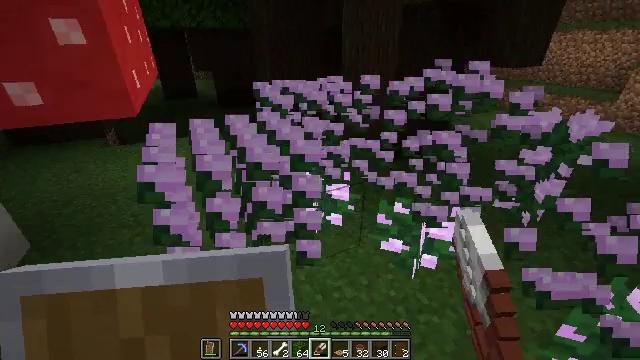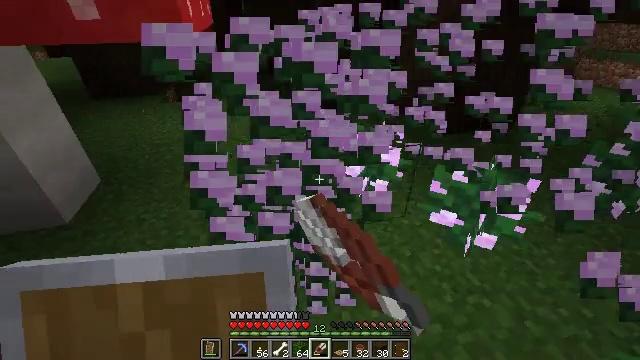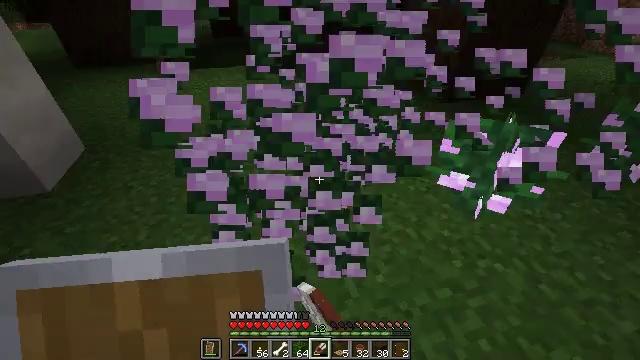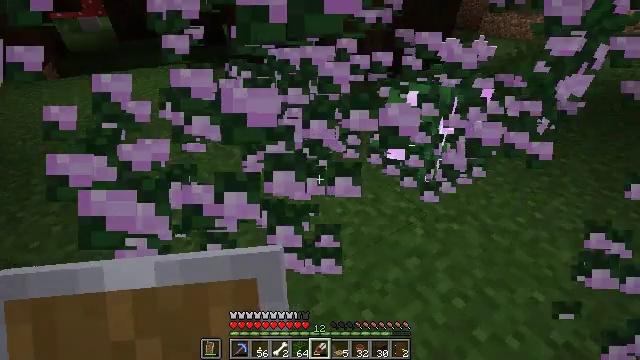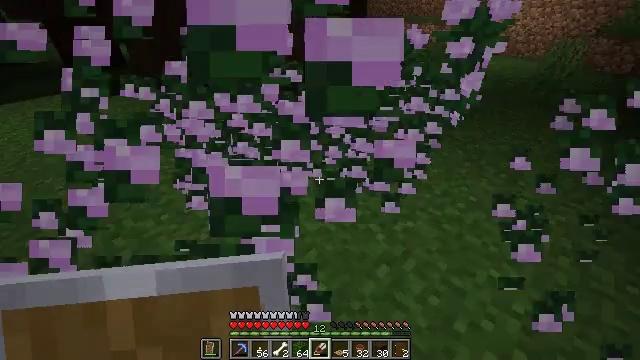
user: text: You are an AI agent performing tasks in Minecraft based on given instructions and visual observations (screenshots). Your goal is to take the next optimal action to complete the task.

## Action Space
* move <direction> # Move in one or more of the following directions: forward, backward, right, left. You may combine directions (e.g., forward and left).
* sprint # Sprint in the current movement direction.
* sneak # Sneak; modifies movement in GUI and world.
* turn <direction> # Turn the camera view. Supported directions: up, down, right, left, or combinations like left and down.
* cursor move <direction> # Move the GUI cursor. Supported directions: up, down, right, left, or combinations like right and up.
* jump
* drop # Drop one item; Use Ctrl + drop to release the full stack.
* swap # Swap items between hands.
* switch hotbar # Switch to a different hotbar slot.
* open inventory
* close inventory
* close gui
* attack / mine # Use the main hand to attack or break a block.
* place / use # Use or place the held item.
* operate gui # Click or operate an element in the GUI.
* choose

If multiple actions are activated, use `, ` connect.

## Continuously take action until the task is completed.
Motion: motion action
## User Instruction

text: Harvest the peony for decoration.
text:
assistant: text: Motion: move left, turn left and down, attack / mine
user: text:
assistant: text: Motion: move forward and move left, turn down, attack / mine
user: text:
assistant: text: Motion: move forward and move left, turn right, attack / mine
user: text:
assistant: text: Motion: move forward and move left, turn right and up, attack / mine
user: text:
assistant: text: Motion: attack / mine